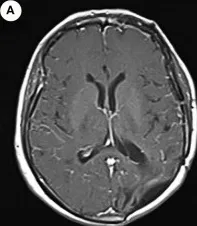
Enhanced MRI images. (A-C) Are consistent with postoperative total resection.
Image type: radiology (mri)